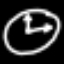
Label: clock